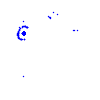
Particle: kaon